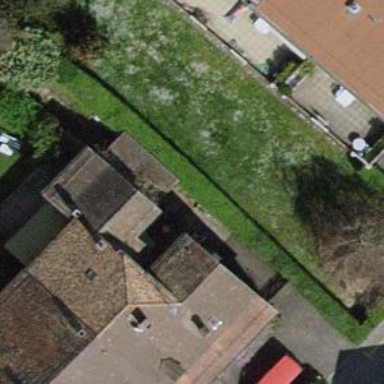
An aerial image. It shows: Garden enclosed by fence.